Field crop: maize
Growth stage: 2
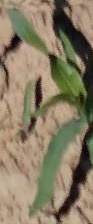
Species: maize